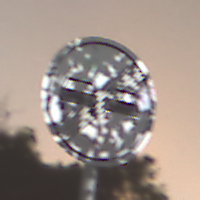
Verkehrszeichen: EndeUeberholverbot
Umgebung: Outdoor, Suburban
Tageszeit: Night
Wetter: Clear
Licht: Artificial
Jahreszeit: NotSpecified
Kontrast: MediumContrast